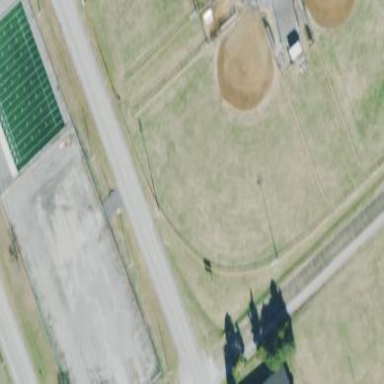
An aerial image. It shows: Baseball pitch for leisure and sports activities.